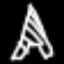
Label: The Eiffel Tower